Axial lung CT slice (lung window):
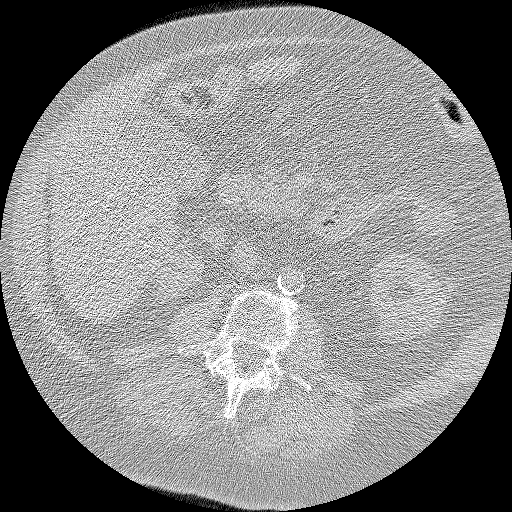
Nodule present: no